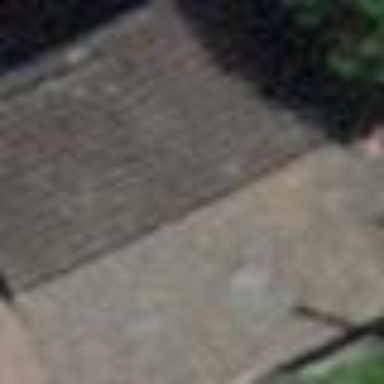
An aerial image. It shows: Shed building.